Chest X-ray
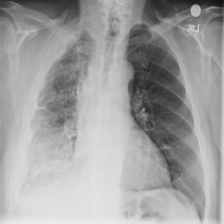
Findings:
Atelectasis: negative
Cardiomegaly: negative
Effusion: negative
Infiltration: negative
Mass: negative
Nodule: negative
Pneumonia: negative
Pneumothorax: negative
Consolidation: negative
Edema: negative
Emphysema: negative
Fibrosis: negative
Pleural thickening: negative
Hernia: negative